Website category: book
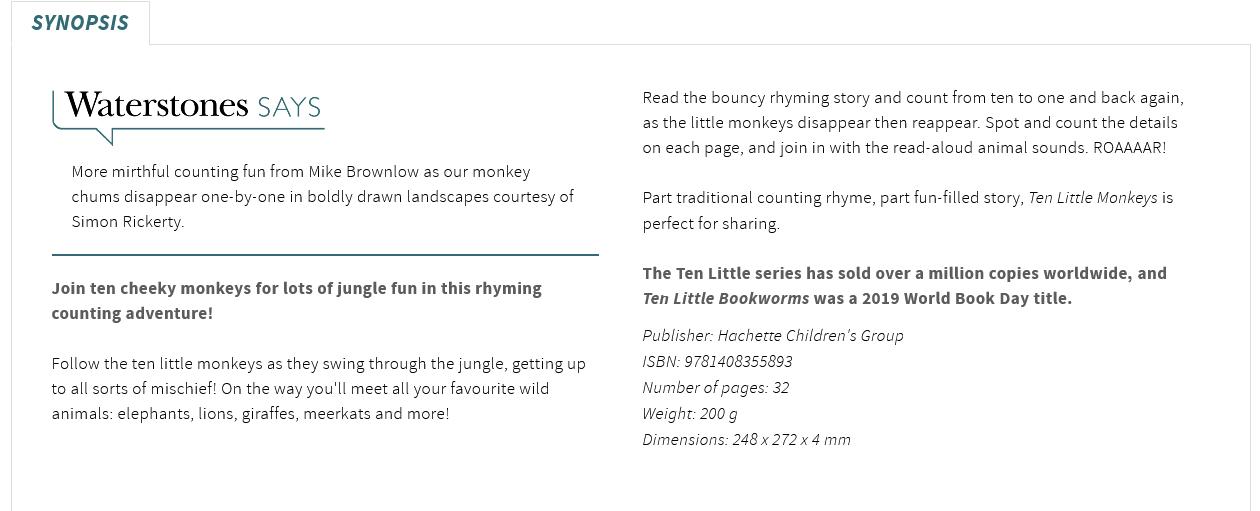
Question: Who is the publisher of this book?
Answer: Hachette Children's Group

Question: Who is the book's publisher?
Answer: Hachette Children's Group

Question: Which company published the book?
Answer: Hachette Children's Group

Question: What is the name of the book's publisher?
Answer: Hachette Children's Group

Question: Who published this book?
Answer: Hachette Children's Group

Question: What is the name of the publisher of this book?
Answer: Hachette Children's Group

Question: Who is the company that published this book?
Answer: Hachette Children's Group

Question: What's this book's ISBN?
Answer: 9781408355893

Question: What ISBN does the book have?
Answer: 9781408355893

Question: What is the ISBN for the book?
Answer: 9781408355893

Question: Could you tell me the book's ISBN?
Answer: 9781408355893

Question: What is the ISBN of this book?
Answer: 9781408355893

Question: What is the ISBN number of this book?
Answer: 9781408355893

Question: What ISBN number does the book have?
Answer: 9781408355893

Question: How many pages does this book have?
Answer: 32

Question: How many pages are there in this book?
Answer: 32

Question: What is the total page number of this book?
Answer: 32

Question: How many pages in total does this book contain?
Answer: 32

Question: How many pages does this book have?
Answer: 32

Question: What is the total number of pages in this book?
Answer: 32

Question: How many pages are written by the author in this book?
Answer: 32

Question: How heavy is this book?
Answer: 200 g

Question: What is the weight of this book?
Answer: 200 g

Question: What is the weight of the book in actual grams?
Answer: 200 g

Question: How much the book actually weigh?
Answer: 200 g

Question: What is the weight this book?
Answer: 200 g

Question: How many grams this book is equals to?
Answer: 200 g

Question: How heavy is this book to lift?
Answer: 200 g

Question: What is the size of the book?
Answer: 248 x 272 x 4 mm

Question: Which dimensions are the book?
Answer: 248 x 272 x 4 mm

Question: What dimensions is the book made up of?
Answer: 248 x 272 x 4 mm

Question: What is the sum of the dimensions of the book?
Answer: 248 x 272 x 4 mm

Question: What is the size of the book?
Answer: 248 x 272 x 4 mm

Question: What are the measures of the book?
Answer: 248 x 272 x 4 mm

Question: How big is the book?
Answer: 248 x 272 x 4 mm